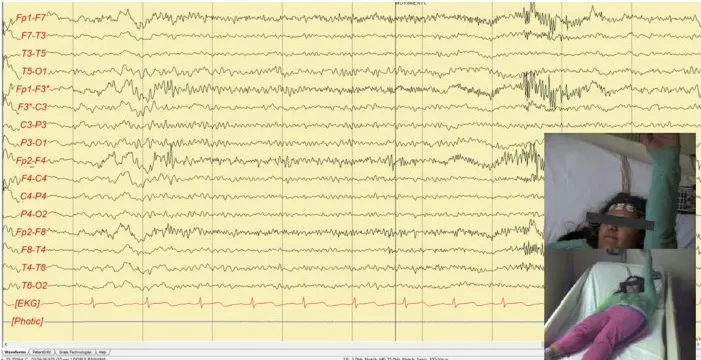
(B) Ictal scalp video-EEG recording illustrates a clinical seizure onset over the left frontal central regions characterized by a fast and low voltage pattern with clonic right hemi-body seizures with Jacksonian march without loss of consciousness and preserved language. Filters: 1.0-35 Hz. Notch: 60 Hz. Sensitivity: 100 muVp-p.
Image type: electrography (eeg)